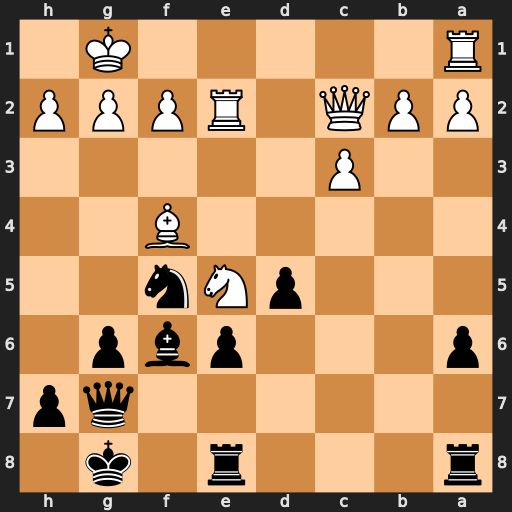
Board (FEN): r3r1k1/6qp/p3pbp1/3pNn2/5B2/2P5/PPQ1RPPP/R5K1
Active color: b
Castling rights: -
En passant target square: -
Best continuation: g5 Bg3 Nxg3 hxg3 Bxe5